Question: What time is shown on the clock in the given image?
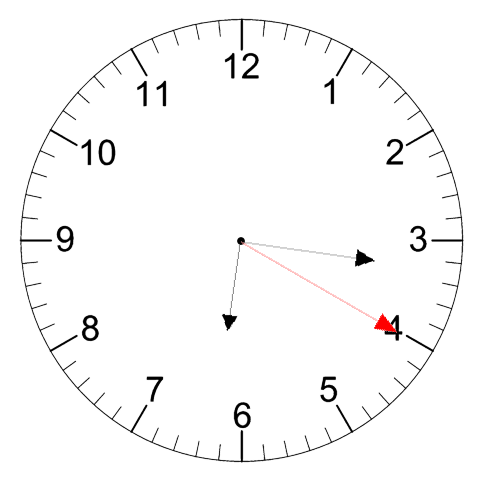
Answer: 06:16:20